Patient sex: M
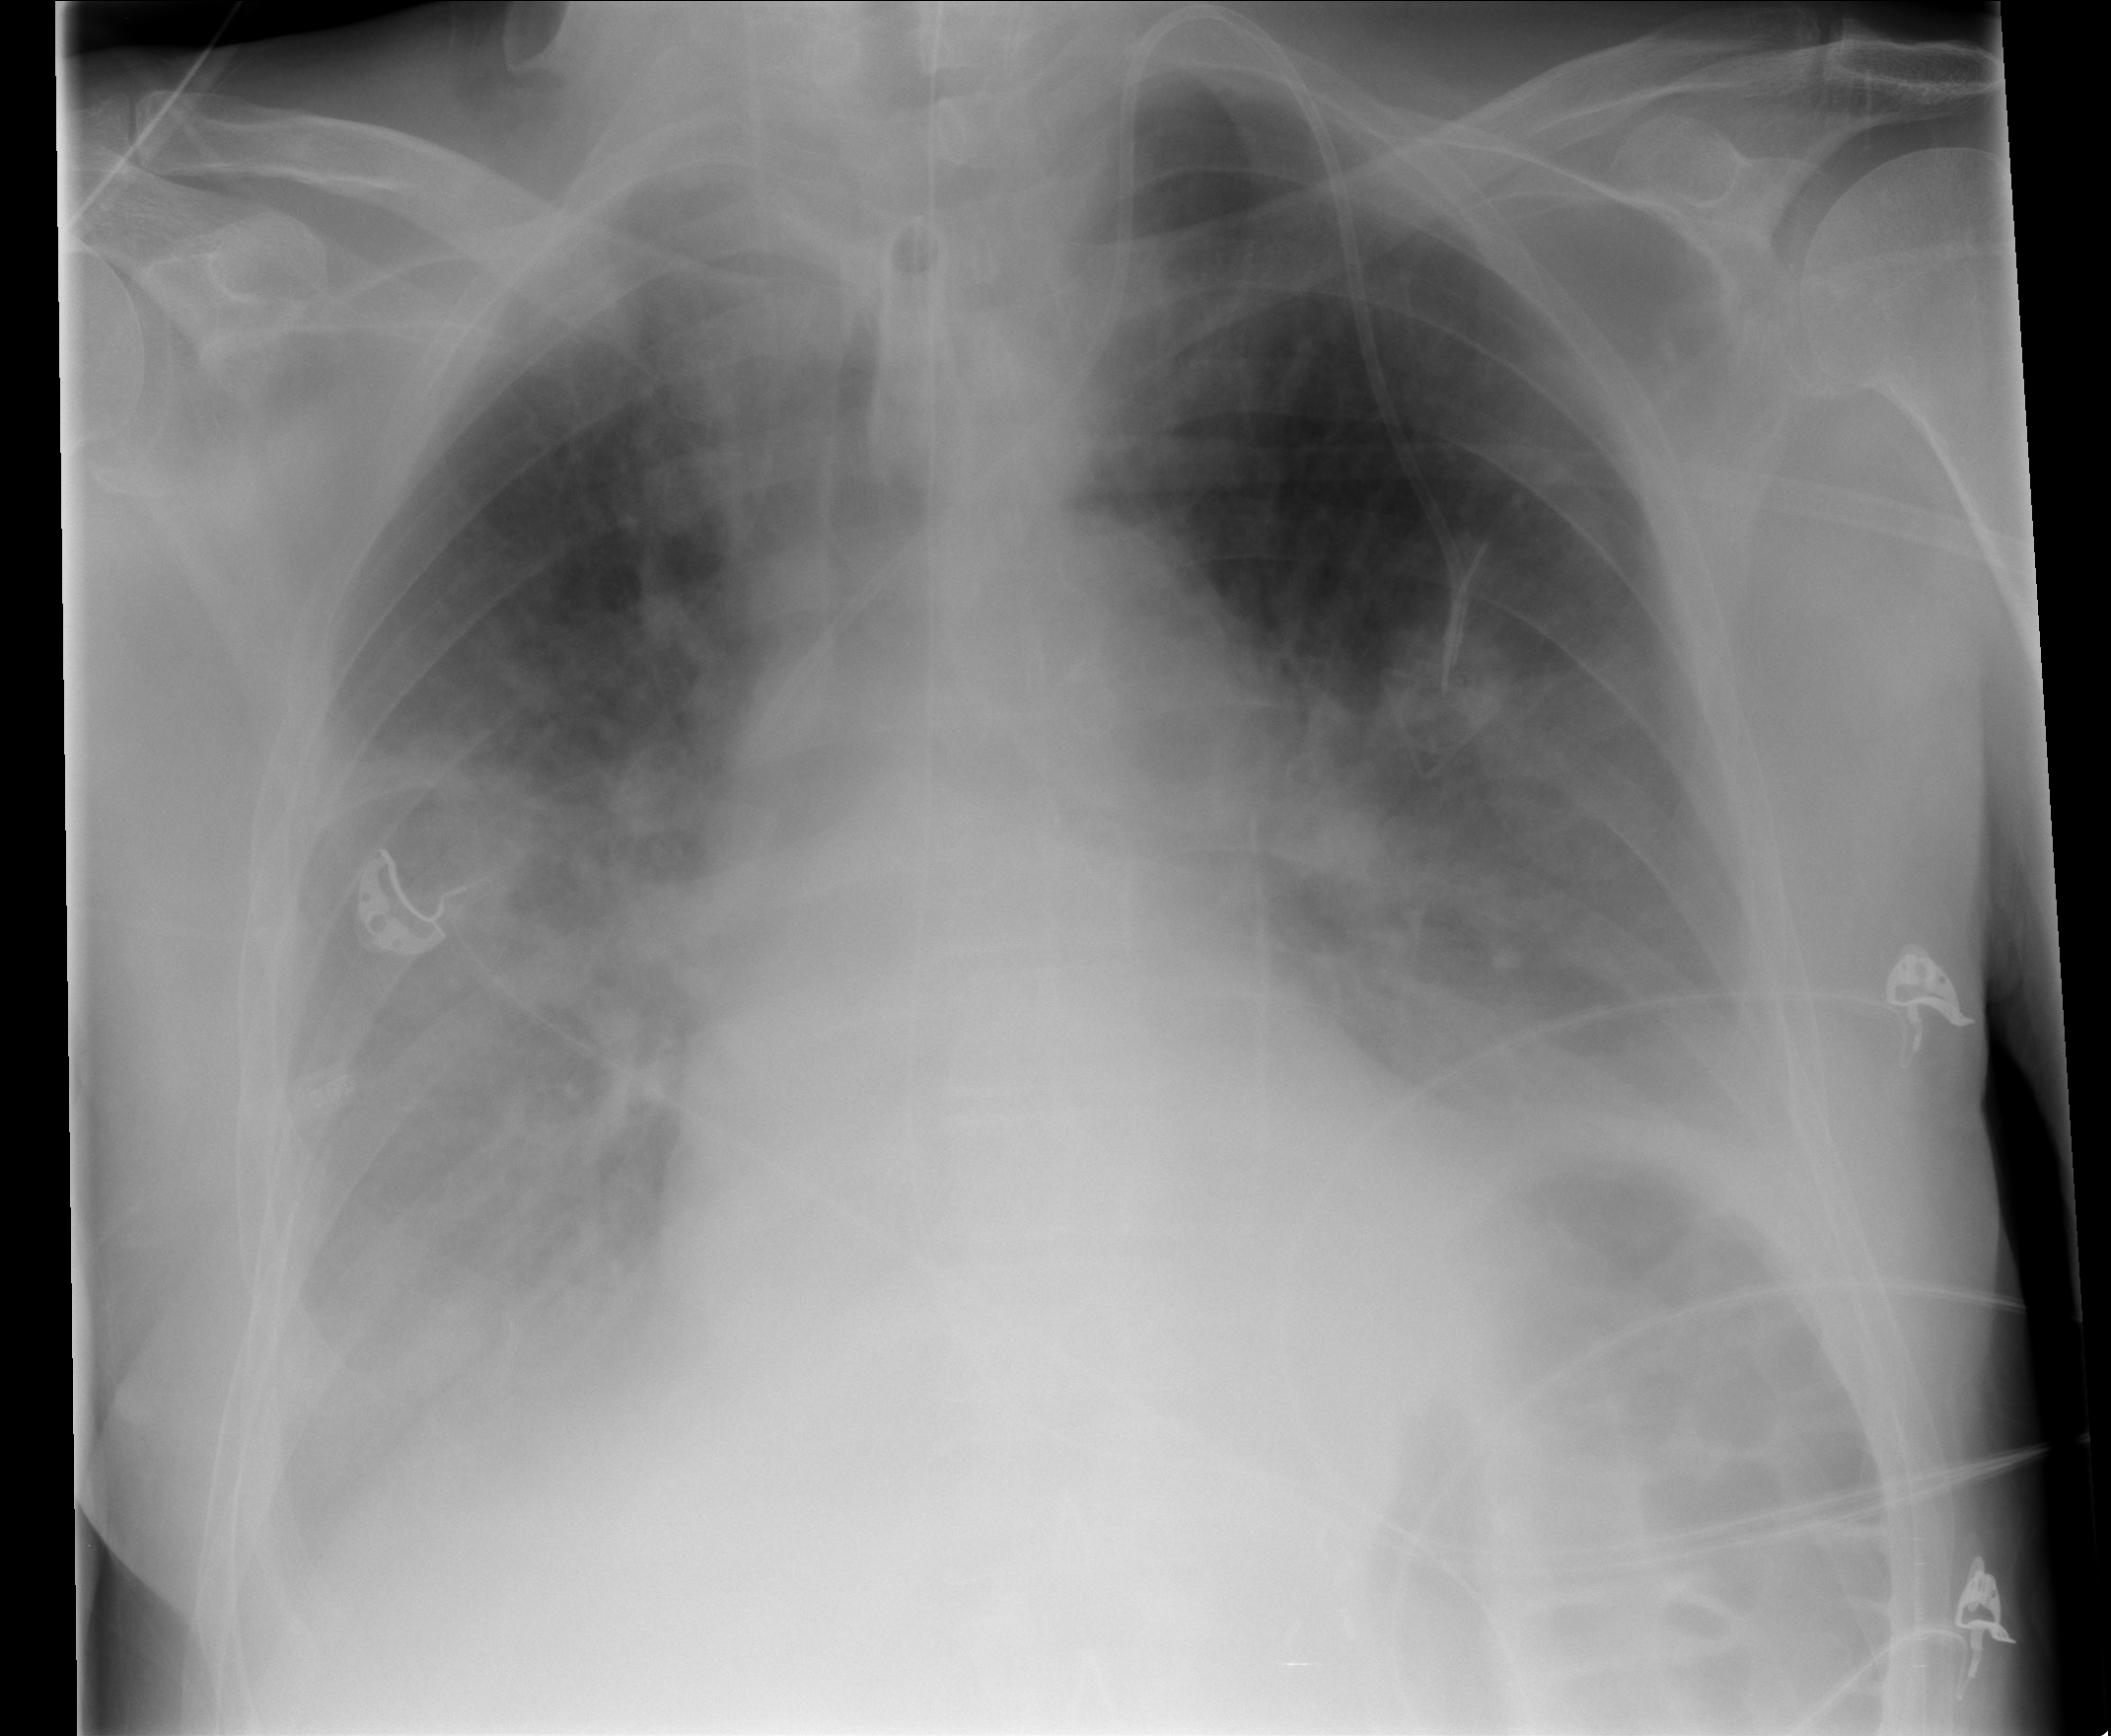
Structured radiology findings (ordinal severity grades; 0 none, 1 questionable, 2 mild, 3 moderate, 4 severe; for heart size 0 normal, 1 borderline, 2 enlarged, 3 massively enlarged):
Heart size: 0
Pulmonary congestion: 0
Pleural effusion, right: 3
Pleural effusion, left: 2
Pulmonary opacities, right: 0
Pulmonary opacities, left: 0
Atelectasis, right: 2
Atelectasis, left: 2